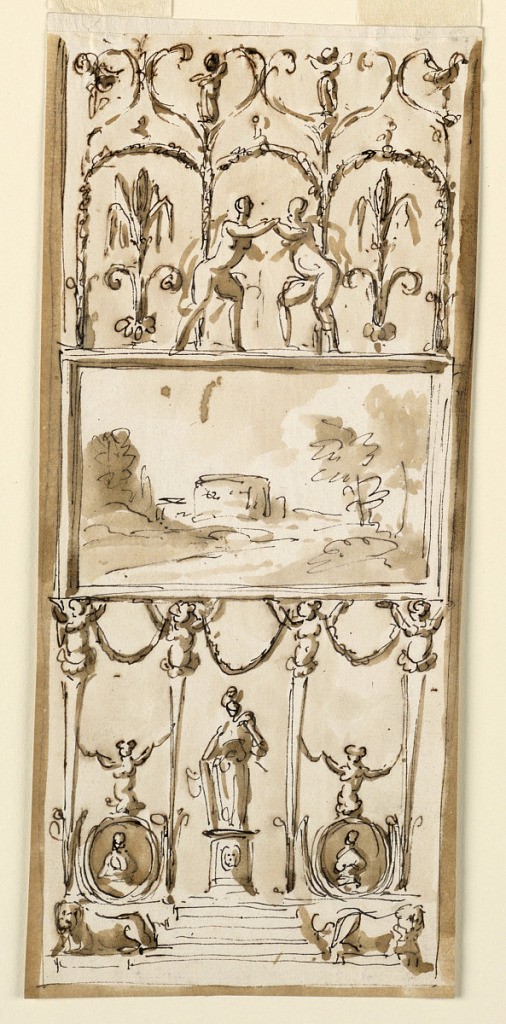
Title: Design for the Decoration of a Panel
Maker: Giuseppe Barberi, Italian, 1746–1809
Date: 1775-1790
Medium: Pen and brown ink, brush and brown wash
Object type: Drawing
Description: Vertical rectangle. Below is a pedestal with steps, between crouching lions leading to it. Upon it stand four high gaines supporting the oblong frame of a landscape having the width fo the panel. The gaines are above half-figures with raised arms, and connected by festoons. In the central interval stands a female statue with fasces beside. In the lateral intervals are oval medallions with busts, with female half-figures as a crest. Above the frame are women in front and in the center of three arches formed by garlands, with scrolls and two standing winged putti on top. Laterally and below is the usual background.